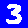
Digit: 3